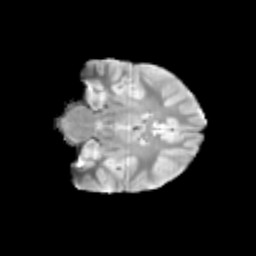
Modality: T2w
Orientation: coronal
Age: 11
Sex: female
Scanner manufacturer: siemens
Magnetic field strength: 3 T
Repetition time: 3.8 s
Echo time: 0.07 s